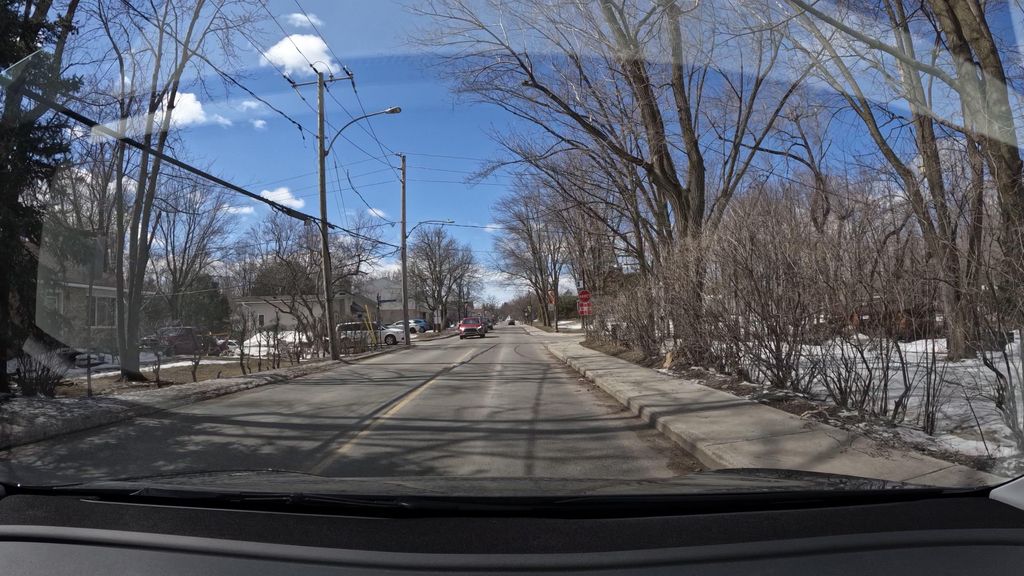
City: montreal